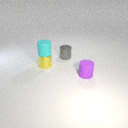
small purple rubber cylinder in front of small gray metal cylinder